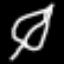
Label: leaf